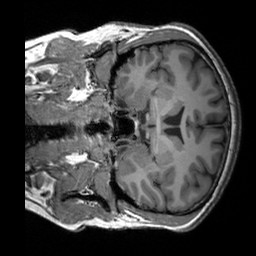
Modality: T1w
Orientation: coronal
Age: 30
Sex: male
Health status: healthy
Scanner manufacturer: siemens
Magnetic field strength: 3 T
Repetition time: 2.3 s
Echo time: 0.00303 s